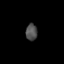
Tissue: lung
Cell type: Others
Senescence score: 0.2357
Nuclear area (px): 190
Mean DAPI intensity: 77.6